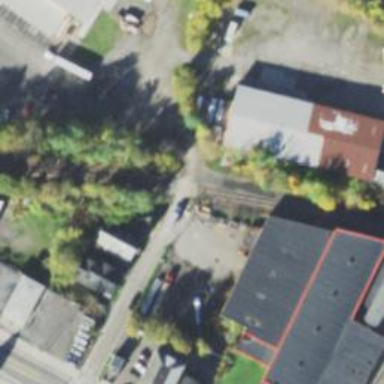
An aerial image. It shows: Railway spur service.